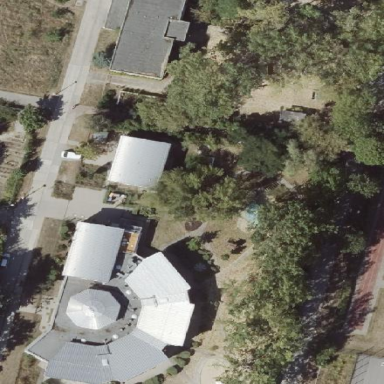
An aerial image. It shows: Kindergarten with flat roof.